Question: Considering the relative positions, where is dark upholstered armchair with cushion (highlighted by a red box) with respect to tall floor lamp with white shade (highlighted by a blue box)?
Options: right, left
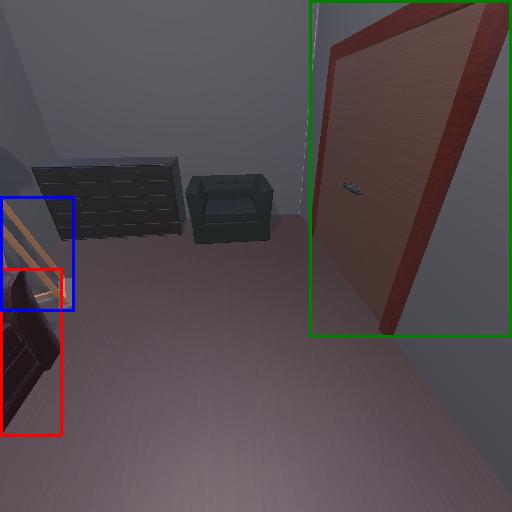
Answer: right